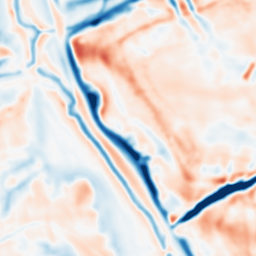
Category: multiscale
Decomposition family: dog_multiscale
Decomposition parameters: sigma_ratio: 1.4
n_scales: 4
base_sigma: 2
Upsampling method: quadratic
Upsampling parameters: scale: 2
Upsampling scale: 2